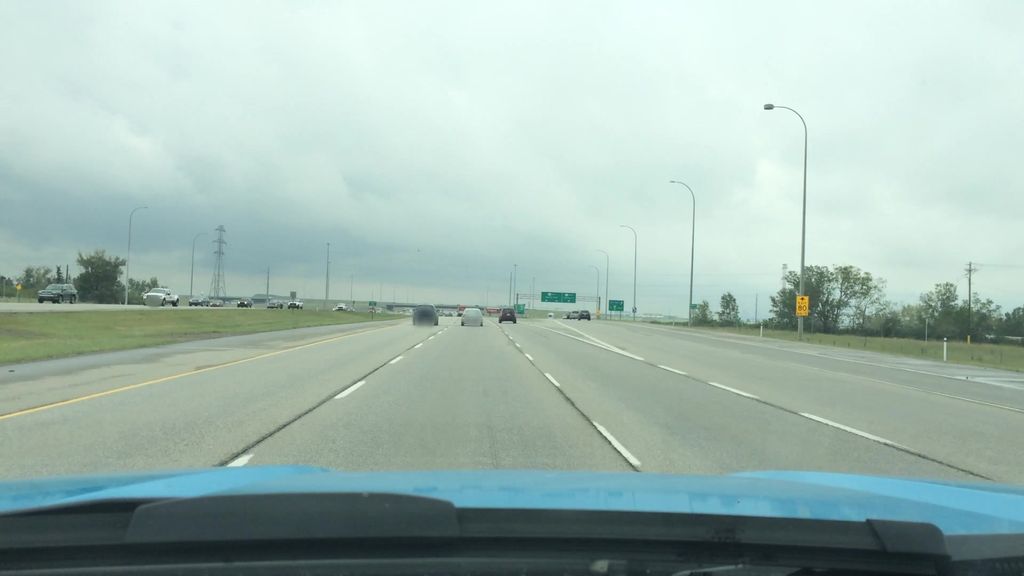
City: calgary